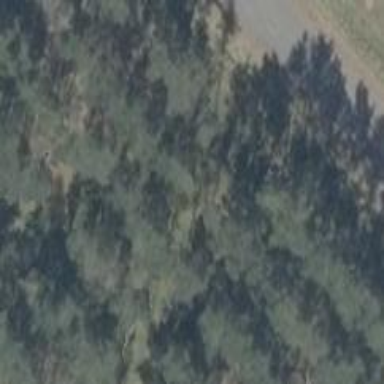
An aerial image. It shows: Evergreen needle-leaved forest.